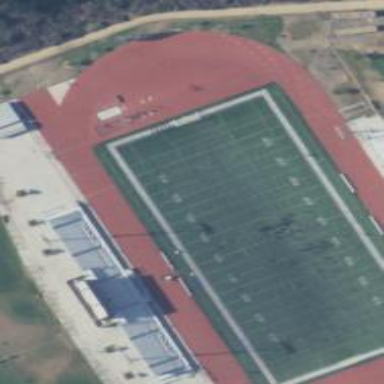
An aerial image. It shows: Pitch for American football with artificial turf surface.